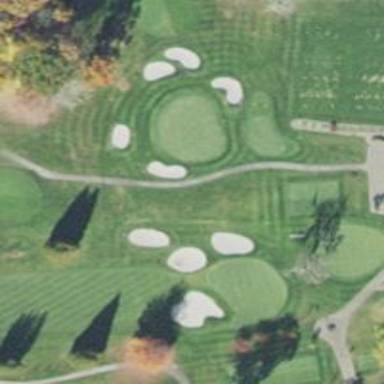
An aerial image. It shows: Path for both roads and golfers.